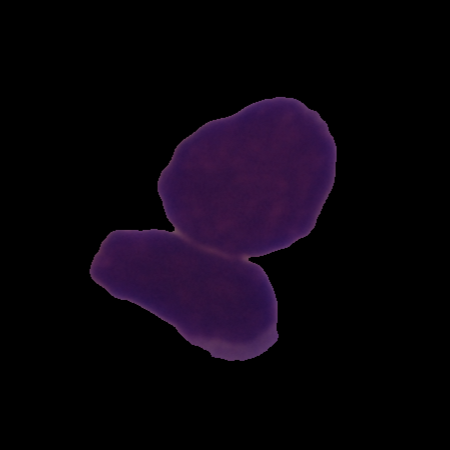
Label: cancer